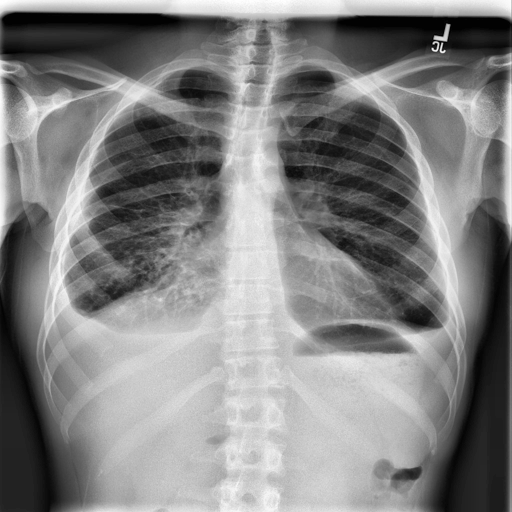
Finding: NORMAL